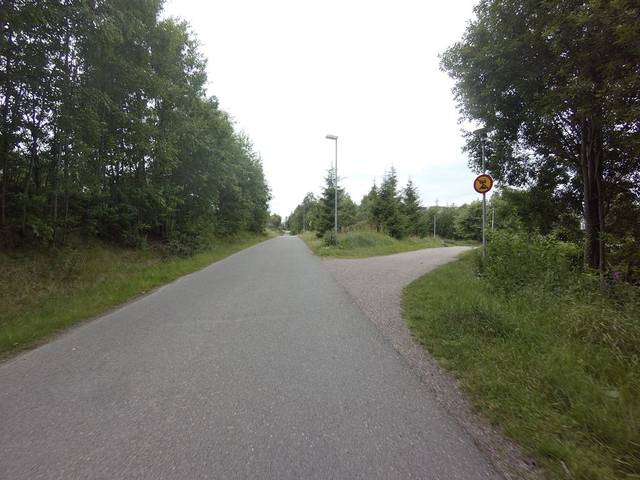
Region: Finland
Coordinates: 60.169, 24.786